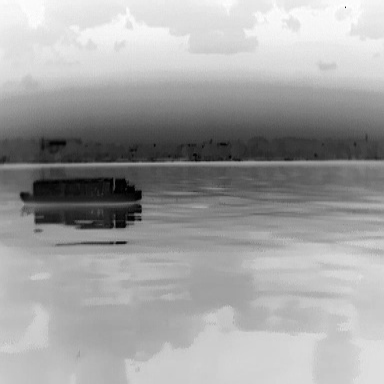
There is a fishing_boat in the infrared image.